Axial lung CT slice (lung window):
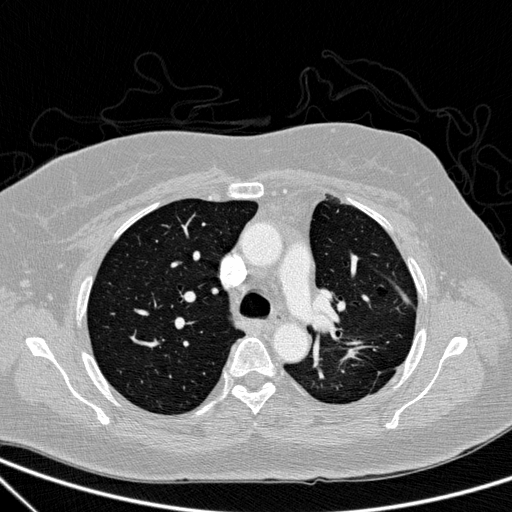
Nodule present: no